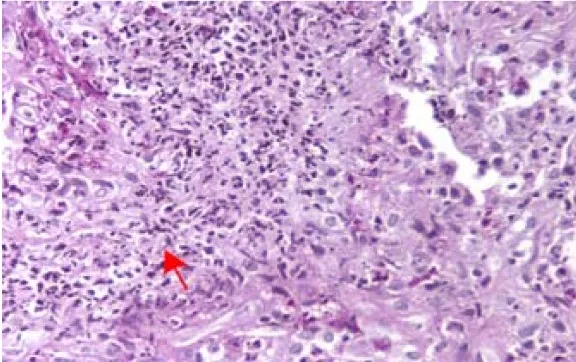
Lung biopsy (fine needle biopsy), periodic acid Schiff stain x400 magnification.
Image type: pathology (pas)